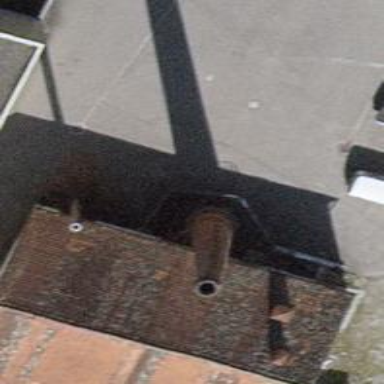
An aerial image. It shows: Chimney that is man-made.